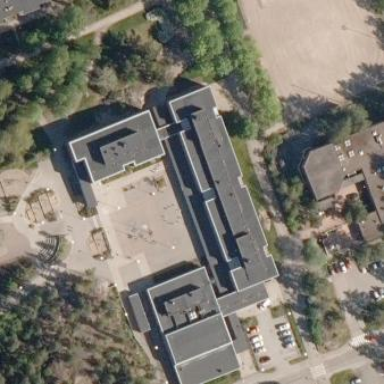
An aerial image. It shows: Flat-roofed school building with tar paper roof.